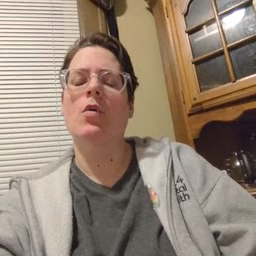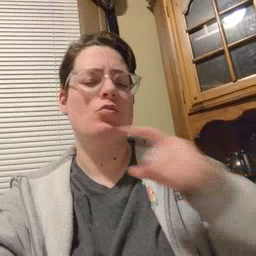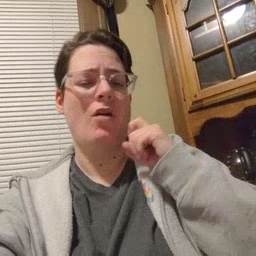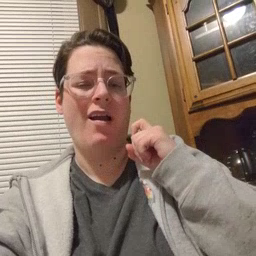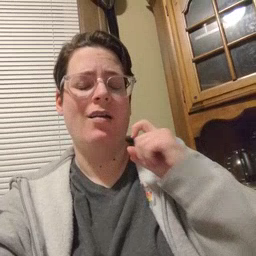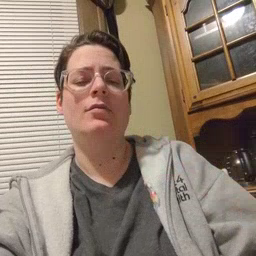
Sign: dry